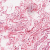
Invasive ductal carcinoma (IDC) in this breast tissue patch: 0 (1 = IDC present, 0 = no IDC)